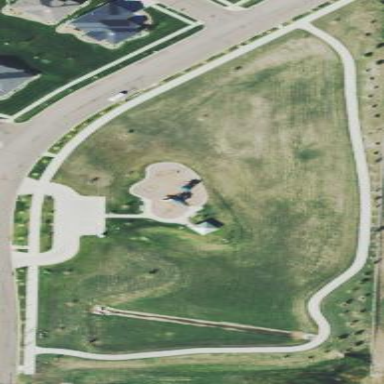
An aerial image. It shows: Park.